Question: Hello guys I am learning HTML & designing web templates. I got stuck while setting the team member of attached screenshot to center. I want to set the team member align to center but my below code is not working.
'''
<!----team-members---->
<div class="team-members" align="center">
<div class="container" >
<div class="col-md-3 team-member">
<div class="team-member-info">
<img class="member-pic" src="images/team-member4.jpg" title="name" />
<h5><a href="#">Jonh Doe eh</a></h5>
<span>Lead Designer</span>
</div>
</div><!--- end-team-member --->
<div class="col-md-3 team-member">
<div class="team-member-info">
<img class="member-pic" src="images/team-member1.jpg" title="name" />
<h5><a href="#">Amanda Fenrnicas</a></h5>
<span>Lead Developer</span>
</div>
</div><!--- end-team-member --->
</div>
<!--//team-members---->
'''
# Update
Please see my css here <URL>
Thanks in advance.

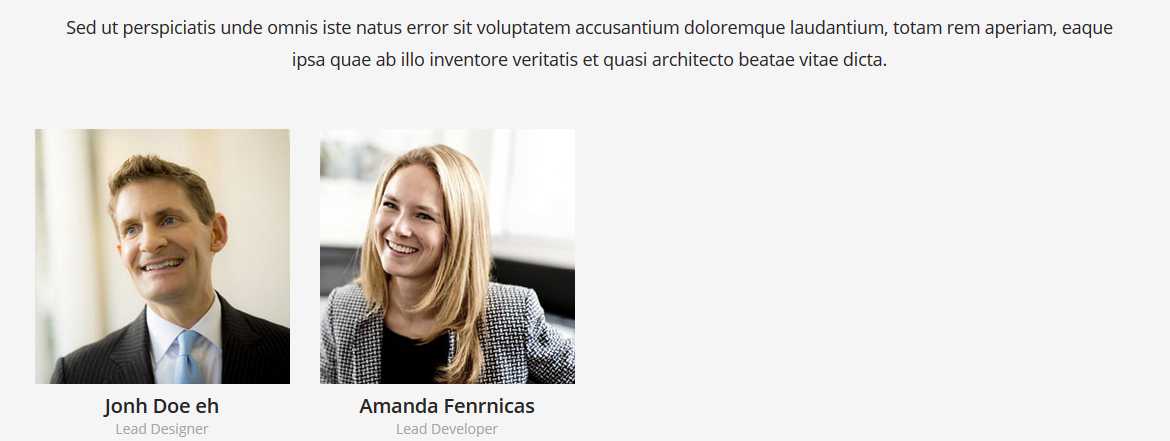
Answer: If you're learning, then see this: <URL>
'''
<div id="parent">
<div class="child">
<img src="//placehold.it/160x200/cf5&text=John">
<p>Lorem ipsum dolor sit amet adipiscing elit amantis sinus tus</p>
</div>
<div class="child">
<img src="//placehold.it/160x200/f0f&text=Anna">
<p>Lorem ipsum dolor sit amet adipiscing elit amantis sinus tus</p>
</div>
</div>
'''
'''
#parent{
border:1px solid #666;
text-align:center;
}
.child{
width:160px;
display:inline-block;
vertical-align:top;
}
'''